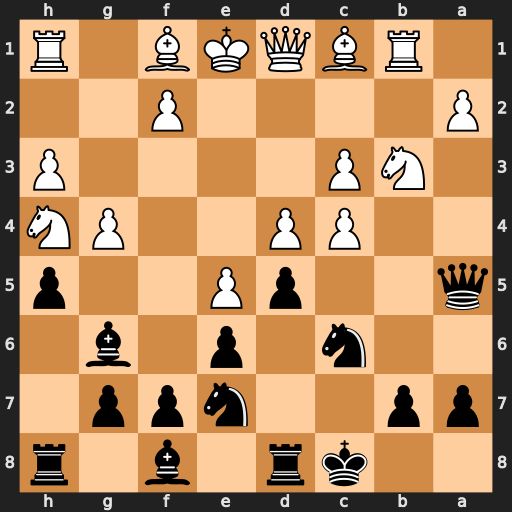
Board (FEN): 2kr1b1r/pp2npp1/2n1p1b1/q2pP2p/2PP2PN/1NP4P/P4P2/1RBQKB1R
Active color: b
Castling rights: K
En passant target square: -
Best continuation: Qxc3+ Bd2 Qc2 Qxc2 Bxc2